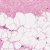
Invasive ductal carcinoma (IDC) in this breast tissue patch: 0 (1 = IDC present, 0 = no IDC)